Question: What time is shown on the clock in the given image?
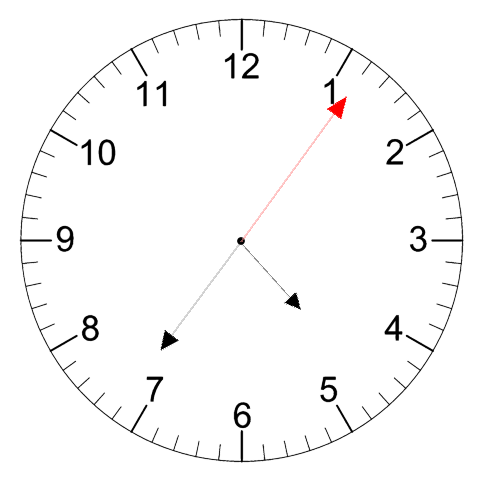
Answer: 04:36:06